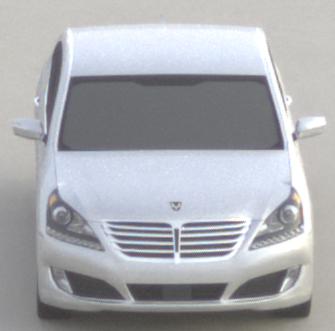
Make: Hyundai
Model: Equus
Detailed model: Gen. 2 VI
Model produced from: 2009
Model produced until: 2016
Doors: 4
Color: white
Road condition: dry road
Daytime: sunrise or sunset
Contrast: low contrast